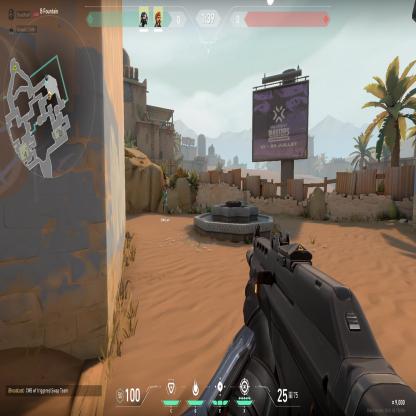
Label: teammate